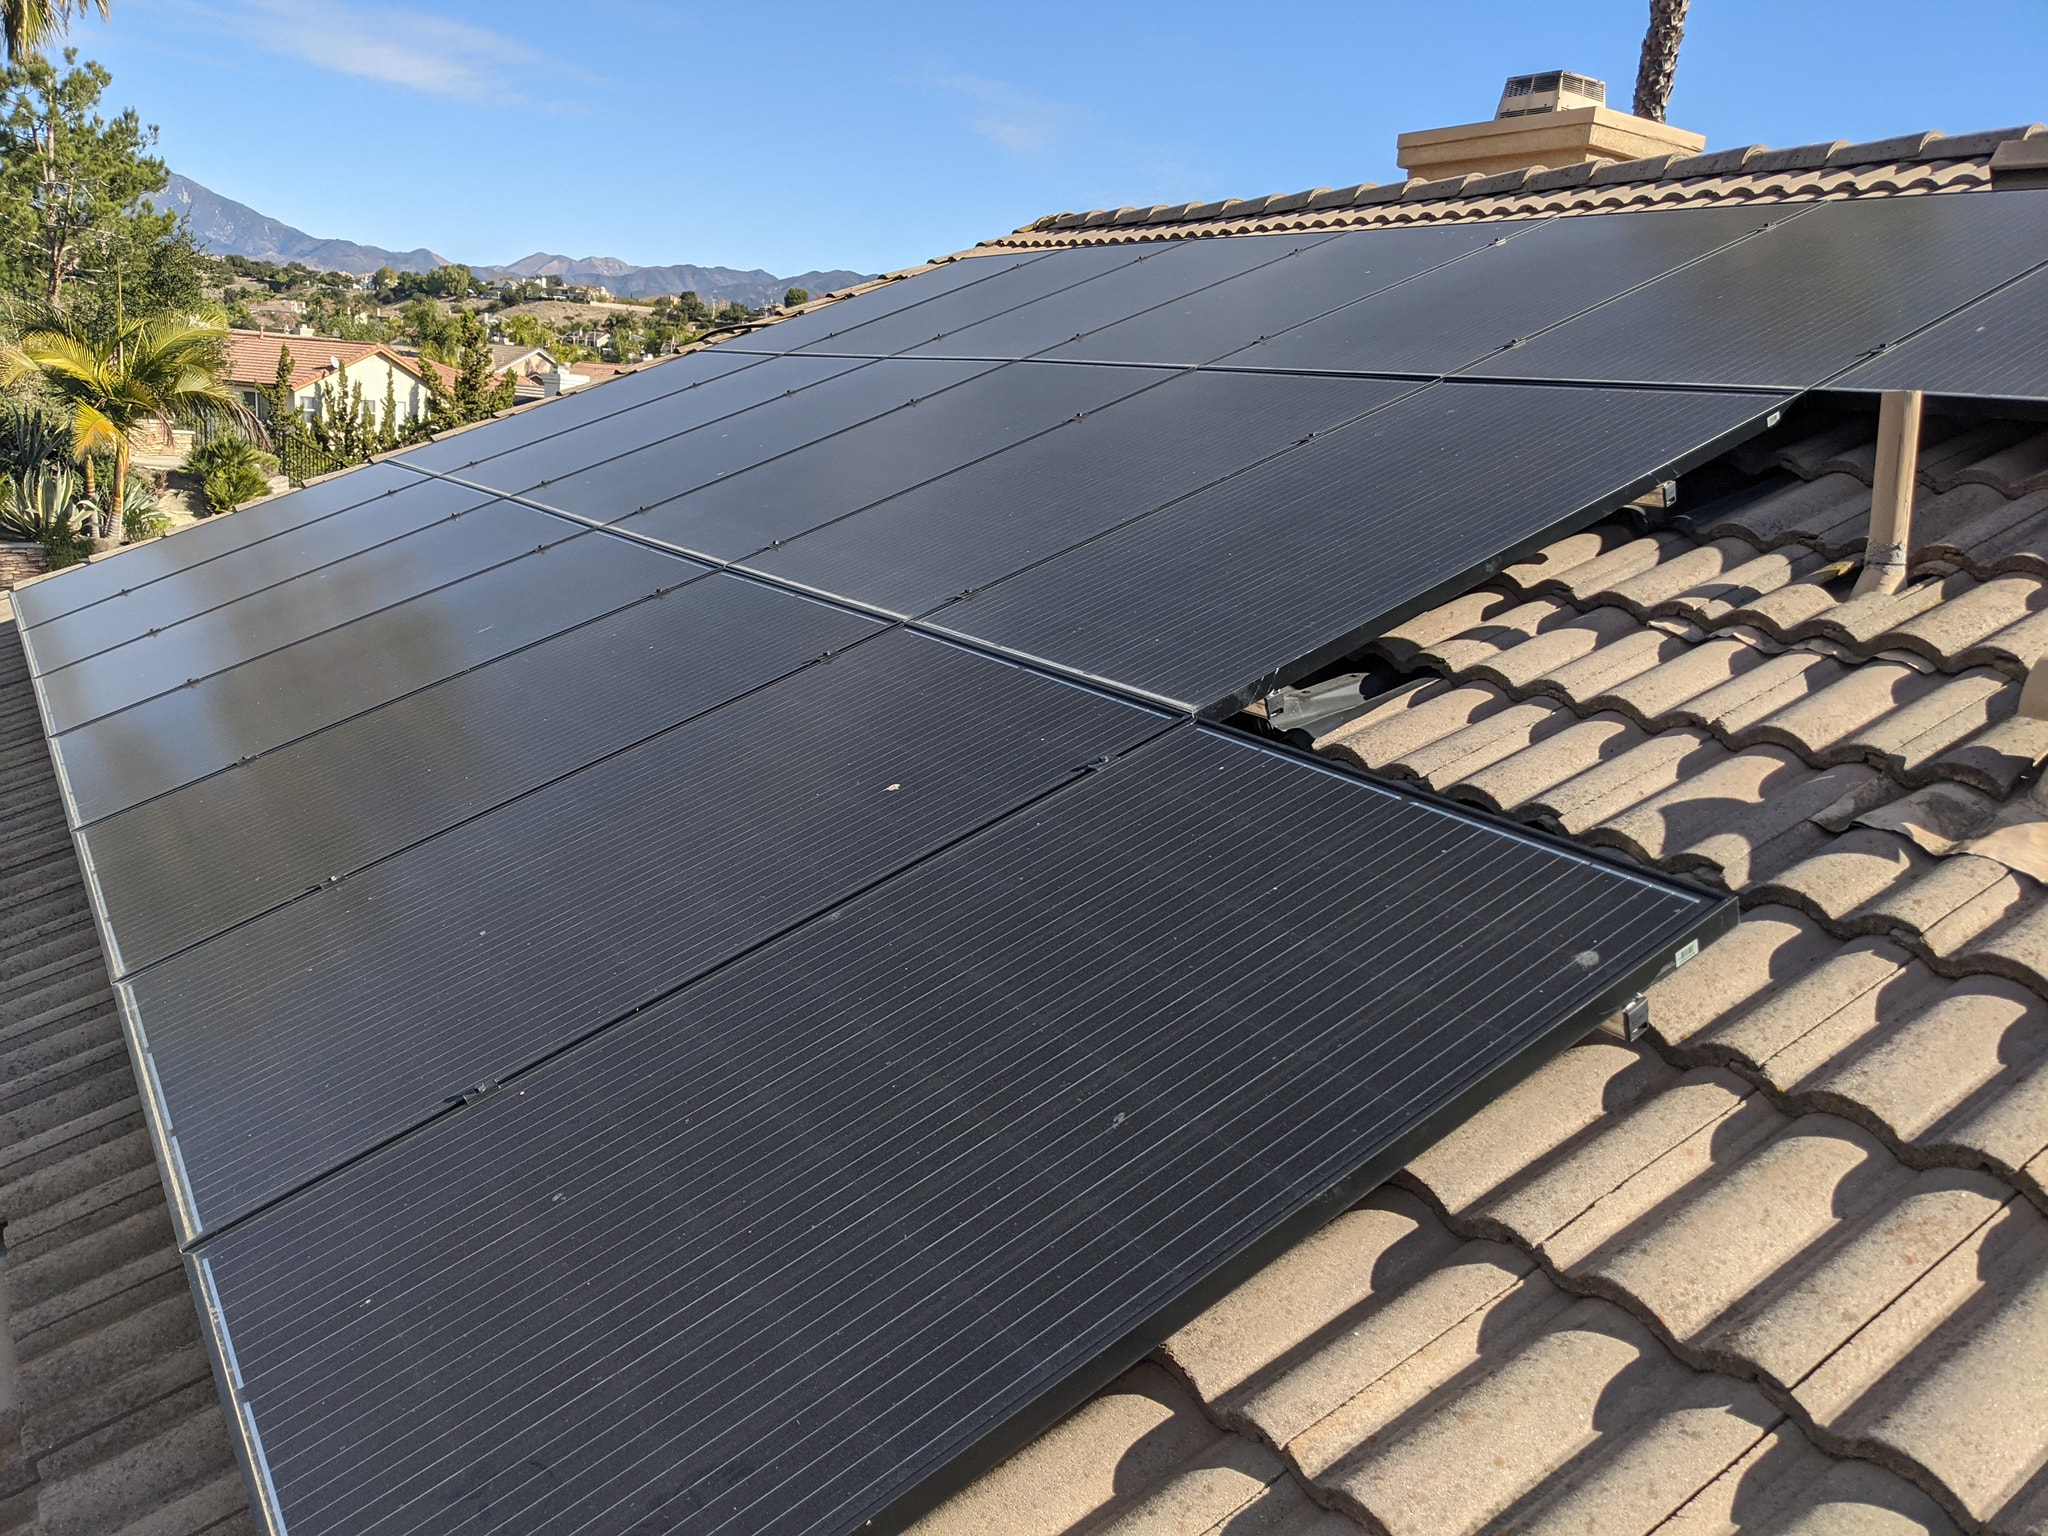
Label: Dusty